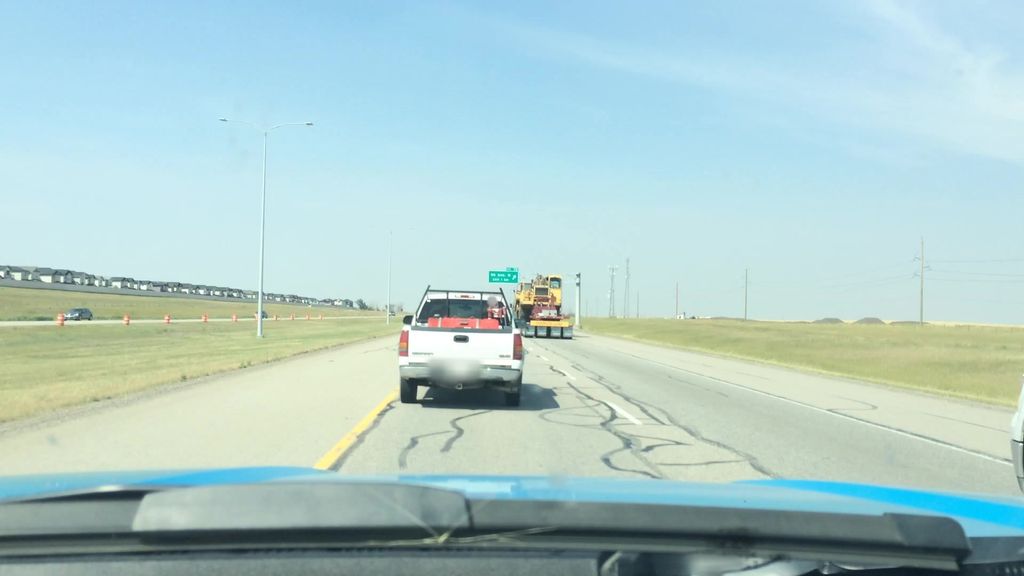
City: calgary